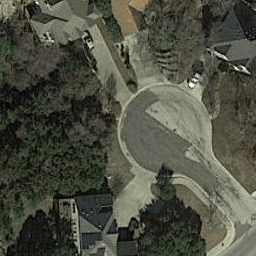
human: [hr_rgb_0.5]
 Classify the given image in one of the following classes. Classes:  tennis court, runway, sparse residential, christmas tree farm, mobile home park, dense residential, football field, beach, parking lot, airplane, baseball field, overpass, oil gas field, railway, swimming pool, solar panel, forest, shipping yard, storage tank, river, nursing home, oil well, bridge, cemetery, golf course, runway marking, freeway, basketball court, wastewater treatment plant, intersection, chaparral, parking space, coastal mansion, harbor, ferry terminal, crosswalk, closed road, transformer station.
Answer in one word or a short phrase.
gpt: closed road